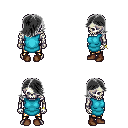
a pixel art fantasy rpg character, male body template, skeleton, teal tunic, gold greaves, gray swoop hairstyle, bracelets, brown shoes, four views (front, back, left, right), 2x2 character sprite sheet, small pixel art, hard edges, no anti-aliasing